Interaction volume radius: 5 \u00c5
Interaction volume height: 10 \u00c5
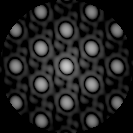
Disorder parameter: 0.004079